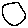
Label: moon